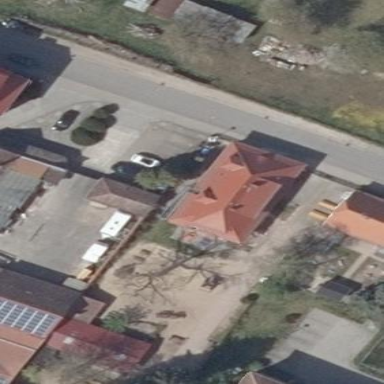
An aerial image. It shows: Kindergarten building.